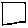
Label: square